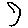
Label: moon